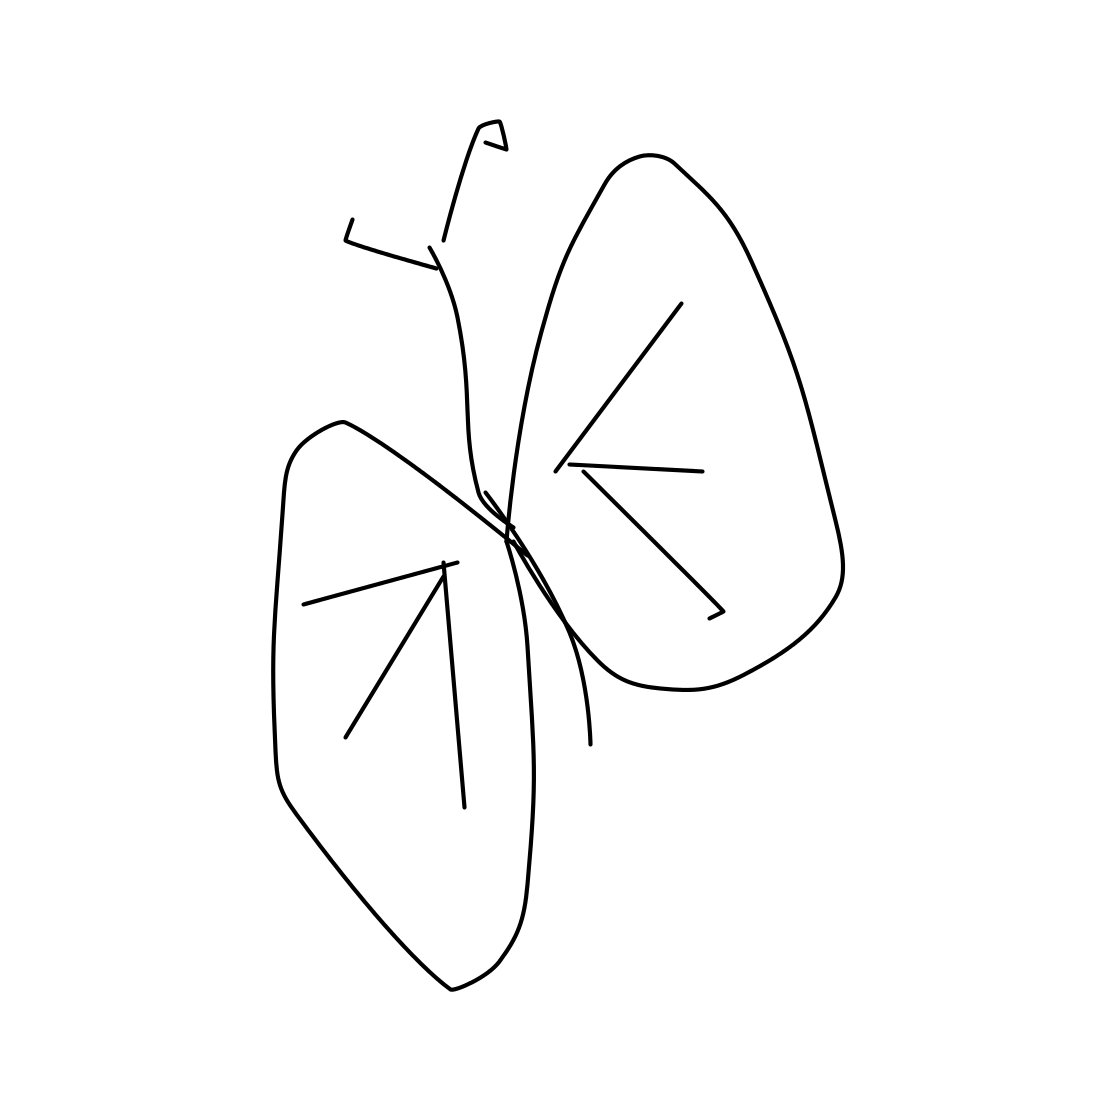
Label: butterfly